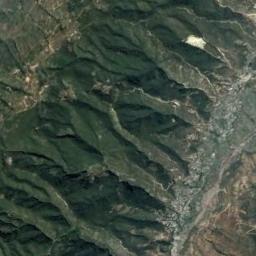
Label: mountain